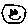
Label: smiley face